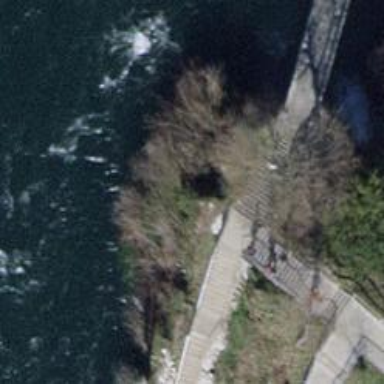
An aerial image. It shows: Concrete steps.